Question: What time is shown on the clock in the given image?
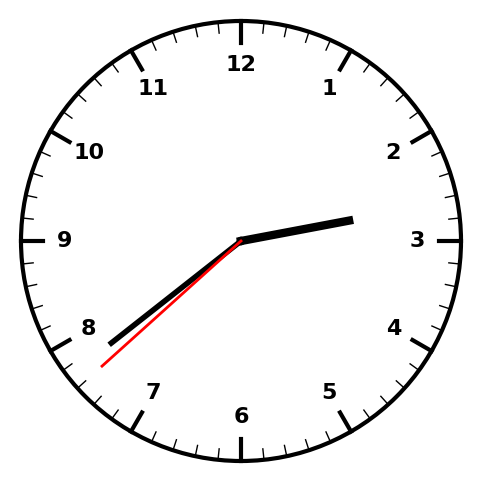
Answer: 02:38:38